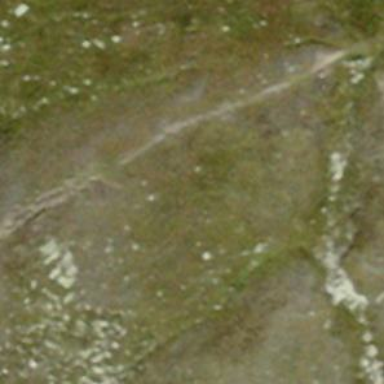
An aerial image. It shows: Path.